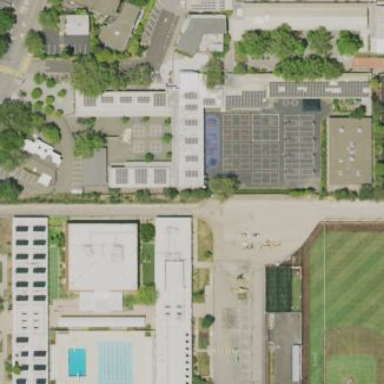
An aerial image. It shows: Sports centre dedicated to swimming activities.